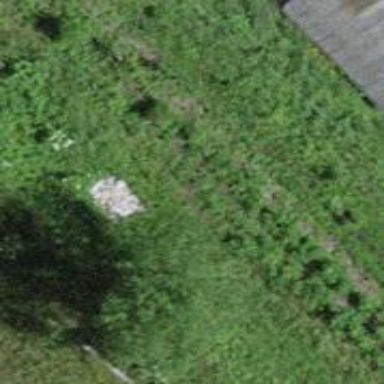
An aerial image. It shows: Disused railway.